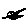
Label: smiley face